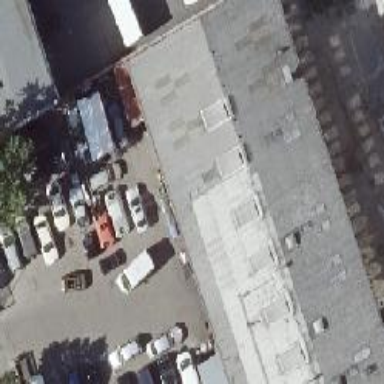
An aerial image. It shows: Commercial building with flat roof.